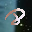
Label: 8